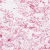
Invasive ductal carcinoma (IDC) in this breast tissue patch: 0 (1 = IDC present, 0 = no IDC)